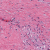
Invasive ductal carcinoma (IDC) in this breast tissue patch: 0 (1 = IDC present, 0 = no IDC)